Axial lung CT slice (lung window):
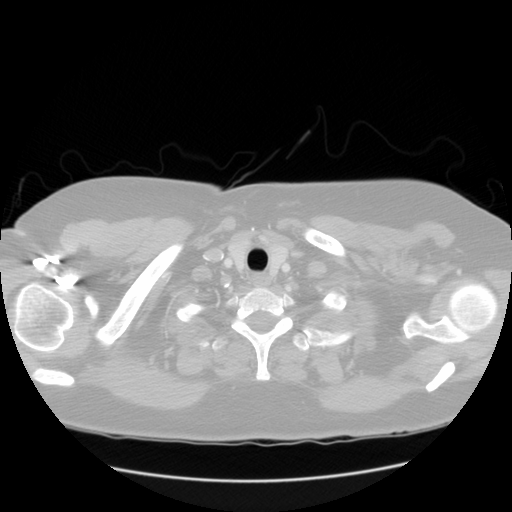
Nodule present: no